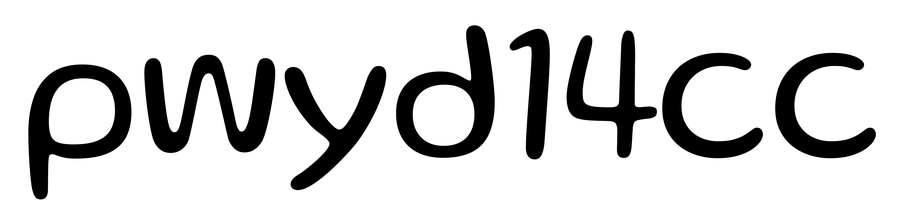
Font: Gluten_Light